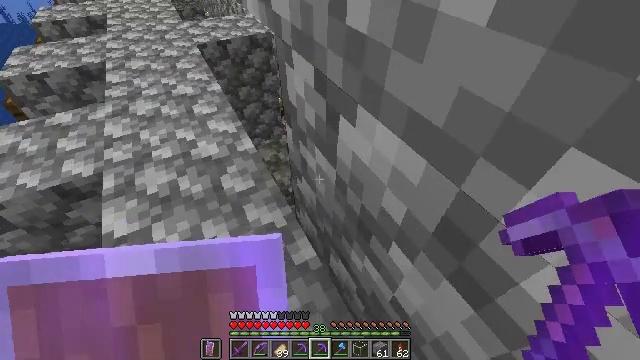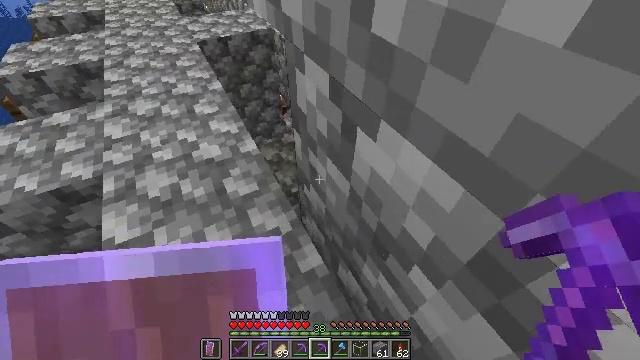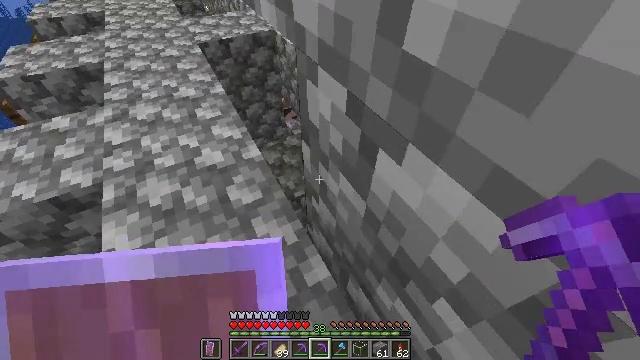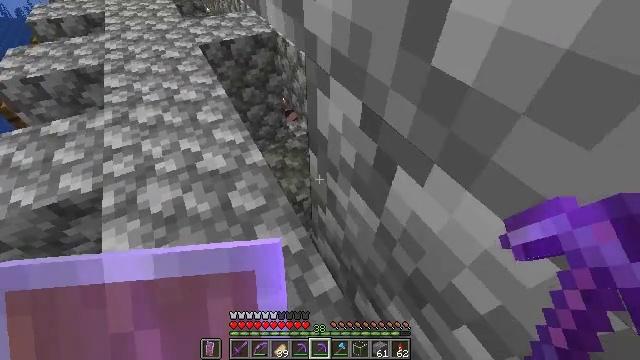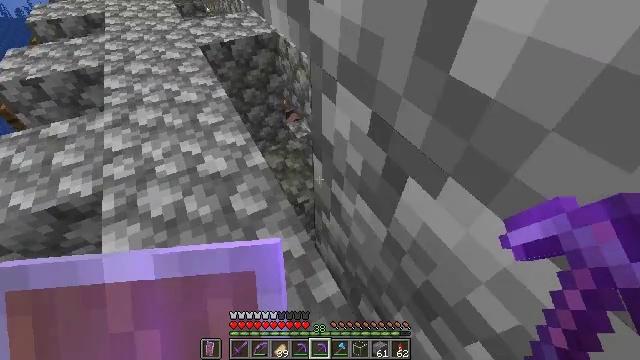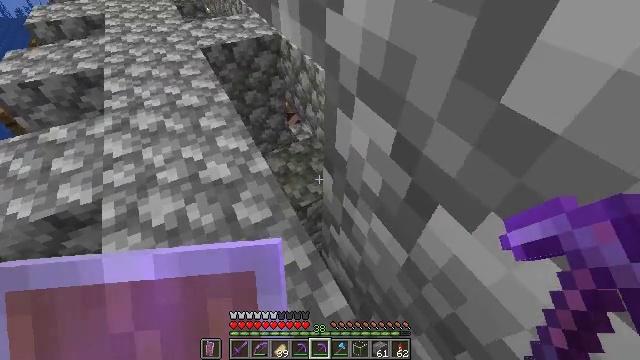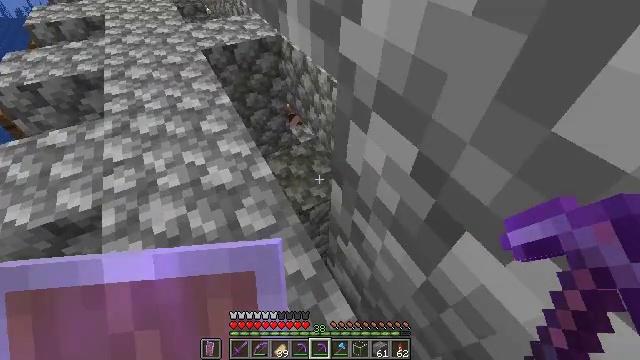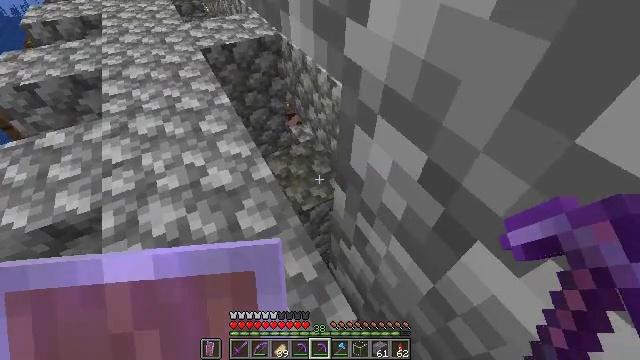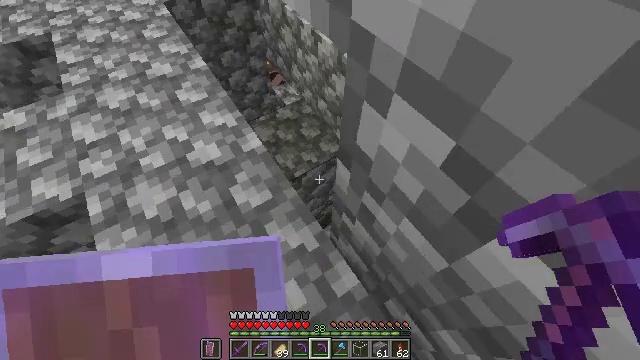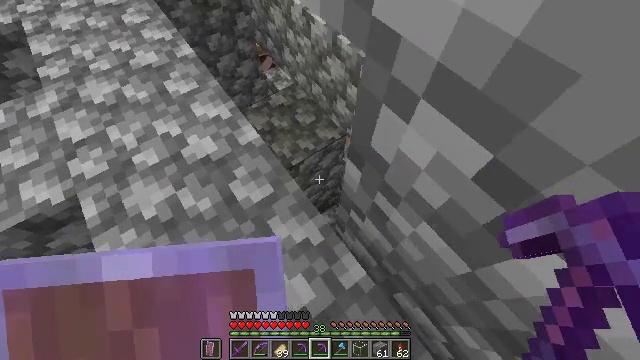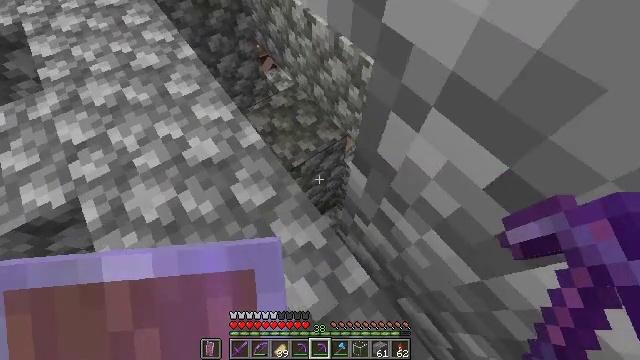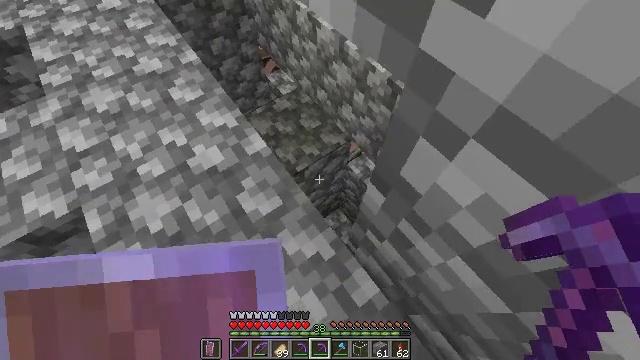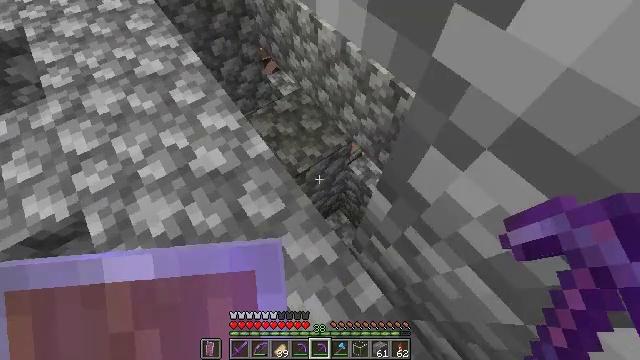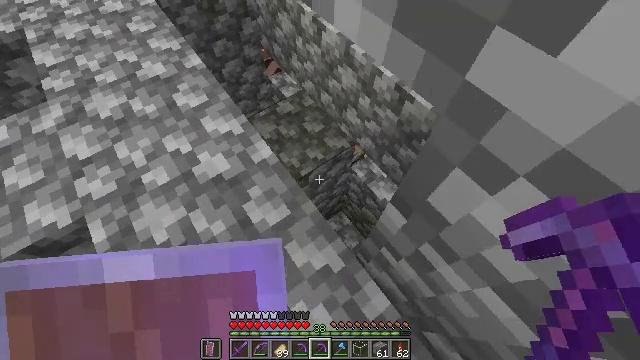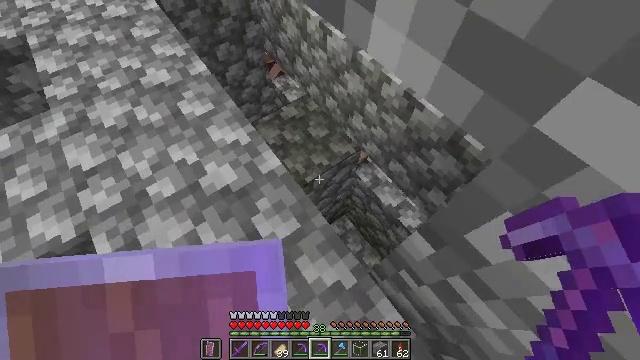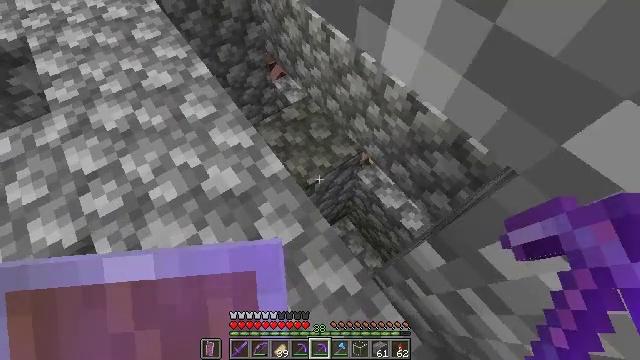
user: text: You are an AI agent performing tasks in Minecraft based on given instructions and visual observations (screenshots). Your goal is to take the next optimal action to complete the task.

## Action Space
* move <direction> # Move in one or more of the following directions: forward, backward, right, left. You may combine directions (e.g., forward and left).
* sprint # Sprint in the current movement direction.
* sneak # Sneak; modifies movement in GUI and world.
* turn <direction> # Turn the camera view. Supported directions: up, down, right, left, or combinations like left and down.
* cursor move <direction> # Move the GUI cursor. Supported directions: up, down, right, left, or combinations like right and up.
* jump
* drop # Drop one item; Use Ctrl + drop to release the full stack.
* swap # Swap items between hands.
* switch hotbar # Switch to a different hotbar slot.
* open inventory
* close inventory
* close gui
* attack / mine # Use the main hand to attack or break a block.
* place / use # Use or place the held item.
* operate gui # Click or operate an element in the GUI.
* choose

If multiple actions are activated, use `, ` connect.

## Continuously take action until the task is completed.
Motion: motion action
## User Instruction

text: Mine cobblestone to craft tools and furnaces.
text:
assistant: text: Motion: move forward, sneak
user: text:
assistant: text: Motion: move forward, sneak
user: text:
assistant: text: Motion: move forward, sneak
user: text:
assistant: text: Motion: move forward, sneak
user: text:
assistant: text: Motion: move forward, sneak
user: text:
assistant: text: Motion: move forward, sneak
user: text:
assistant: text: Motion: move forward, sneak
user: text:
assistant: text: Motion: move forward, sneak, turn right and down
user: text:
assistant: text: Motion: move forward, sneak, turn right and down
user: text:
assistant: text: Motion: move forward, sneak
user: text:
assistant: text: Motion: move forward, sneak
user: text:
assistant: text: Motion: move forward, sneak
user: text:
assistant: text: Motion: move forward, sneak
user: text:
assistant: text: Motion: move forward, sneak
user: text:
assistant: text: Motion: move forward, sneak
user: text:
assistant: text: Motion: move forward, sneak
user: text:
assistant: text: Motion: move forward, sneak
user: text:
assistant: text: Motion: move forward, sneak
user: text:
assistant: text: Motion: move forward, sneak
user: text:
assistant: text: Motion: move forward, sneak
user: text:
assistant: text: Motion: move forward, sneak
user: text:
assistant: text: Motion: move forward, sneak
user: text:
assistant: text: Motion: move forward, sneak, turn right and down
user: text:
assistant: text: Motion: move forward, sneak, turn right and down
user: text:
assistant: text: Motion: move forward, sneak, turn right
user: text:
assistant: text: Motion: move forward, sneak, turn right and up
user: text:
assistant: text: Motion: move forward, sneak, turn right and up
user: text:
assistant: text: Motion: sneak, turn right and up
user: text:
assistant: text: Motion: sneak, turn right and up
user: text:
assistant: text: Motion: sneak, turn up